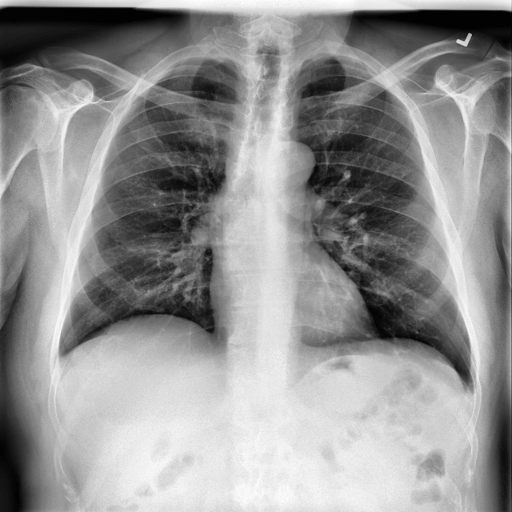
Finding: NORMAL